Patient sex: F
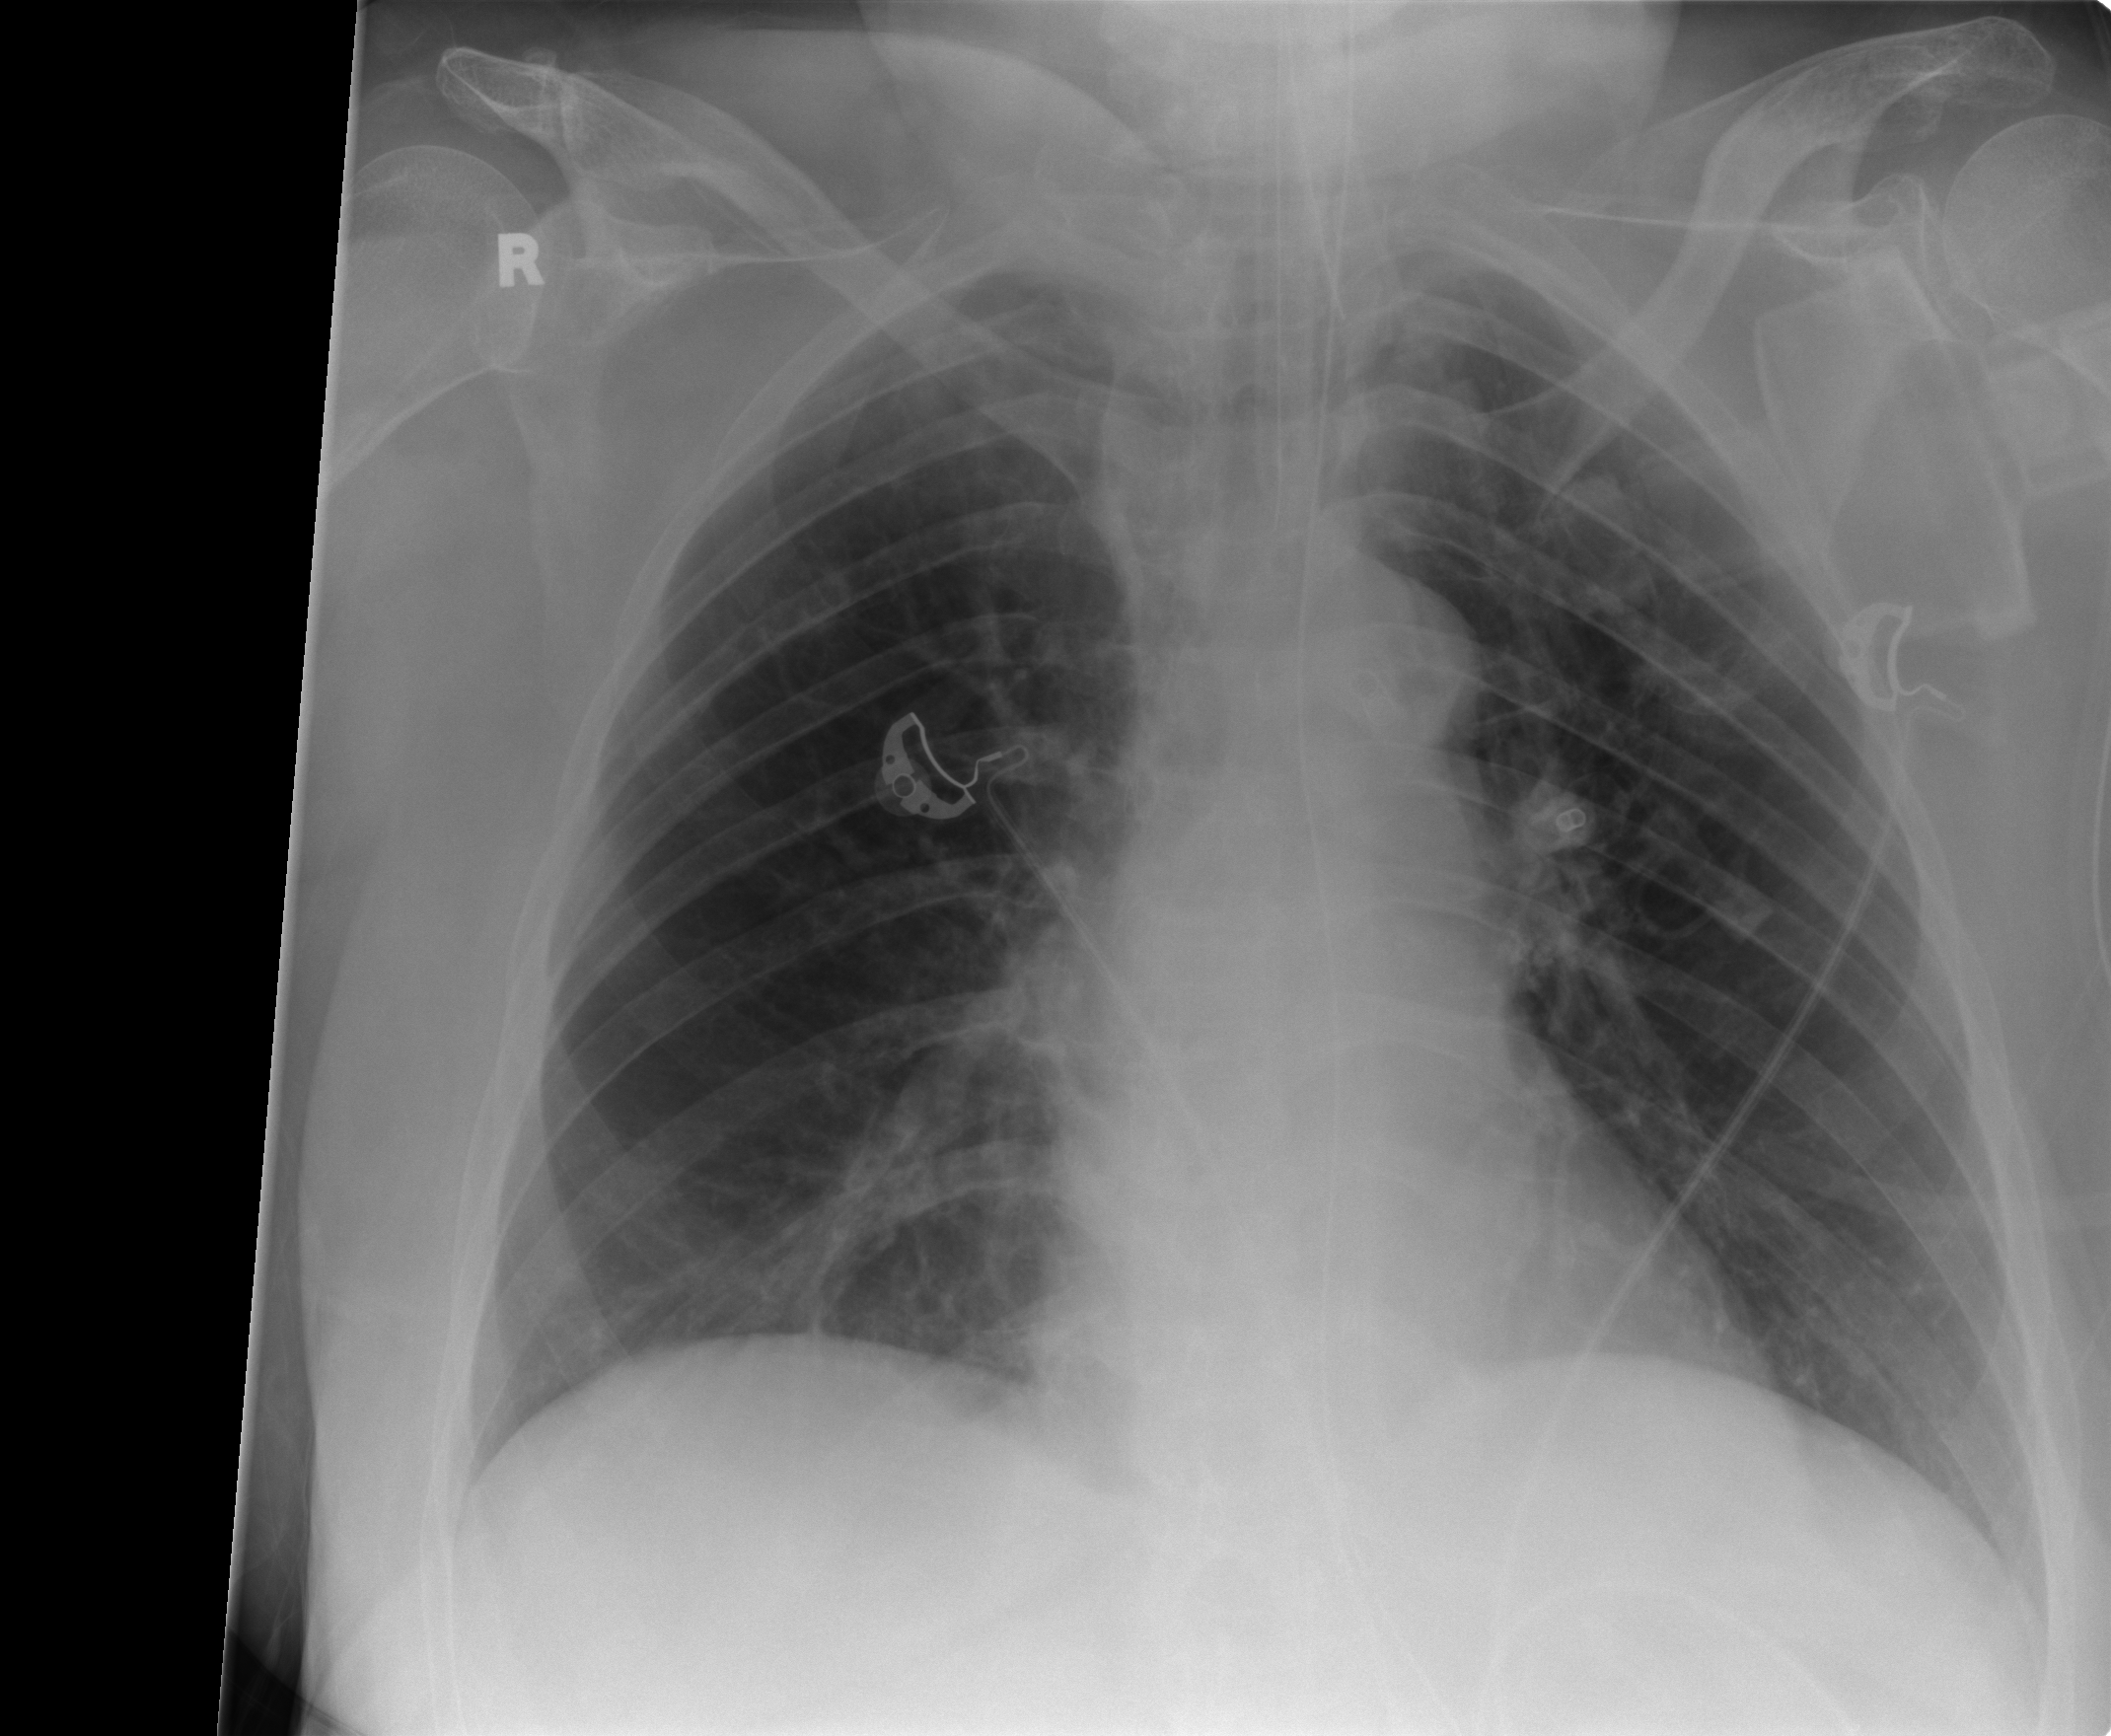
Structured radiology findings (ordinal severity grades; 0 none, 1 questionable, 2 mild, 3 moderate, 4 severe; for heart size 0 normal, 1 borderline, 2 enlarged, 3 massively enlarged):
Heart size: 0
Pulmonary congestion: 0
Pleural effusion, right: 0
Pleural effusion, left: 0
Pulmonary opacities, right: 0
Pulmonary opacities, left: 0
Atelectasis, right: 1
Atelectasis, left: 0